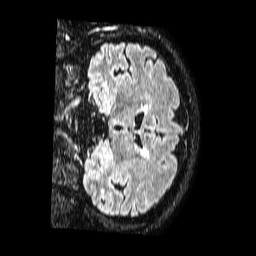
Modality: FLAIR
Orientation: coronal
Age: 58
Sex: female
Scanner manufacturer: philips
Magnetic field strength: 1.5 T
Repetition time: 4.8 s
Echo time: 0.3 s